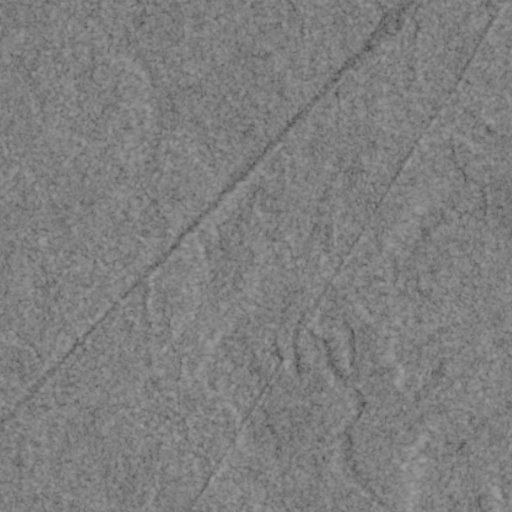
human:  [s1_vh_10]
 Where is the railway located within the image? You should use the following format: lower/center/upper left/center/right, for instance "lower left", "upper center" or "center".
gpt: The railway is located in the lower right of the image.
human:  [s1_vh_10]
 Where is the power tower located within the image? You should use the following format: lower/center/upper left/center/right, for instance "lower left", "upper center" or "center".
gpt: There is no power tower in the image.

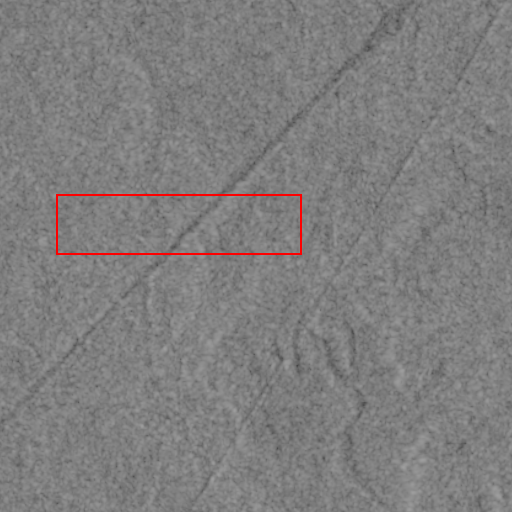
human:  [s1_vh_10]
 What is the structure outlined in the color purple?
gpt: There is no purple outline.
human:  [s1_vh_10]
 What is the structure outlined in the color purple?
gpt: There is no structure outlined in purple.